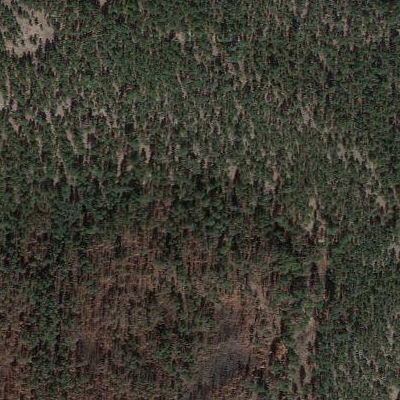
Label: Forest